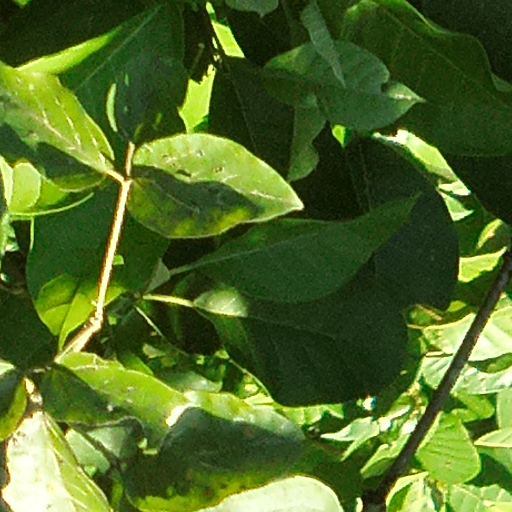
Species: Hieronyma alchorneoides
GBIF accepted scientific name: Hieronyma alchorneoides
Crown area (m\u00b2): 128.171